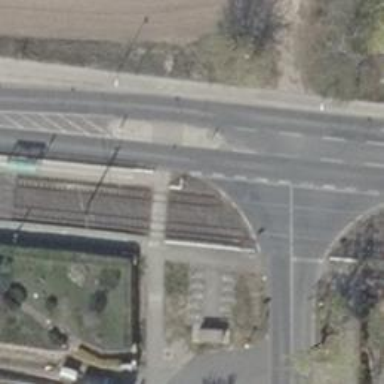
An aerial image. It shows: Railway crossing.